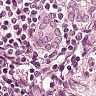
Metastatic tissue present: yes